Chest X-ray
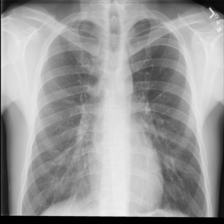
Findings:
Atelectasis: negative
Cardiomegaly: negative
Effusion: negative
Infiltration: negative
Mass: negative
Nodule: negative
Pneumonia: negative
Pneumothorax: negative
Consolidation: negative
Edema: negative
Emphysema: negative
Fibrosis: negative
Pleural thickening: negative
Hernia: negative